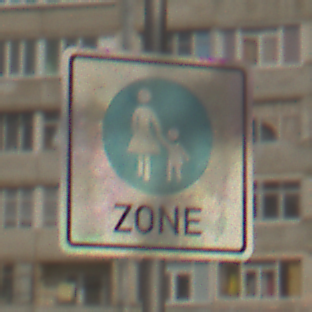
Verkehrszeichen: BeginnFussgaengerzone
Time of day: MorningAfternoon
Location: Outdoor (Urban)
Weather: PartlyCloudy
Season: NotSpecified
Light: Natural